Question: I have recently started working with Android, And I need to draw a Circle within Circle just like below image at a distance of 10. If you see the below photo, I need to draw something like below circle with two diameters like that and I don't need any icons that are there currently on the photo. Just a Circle within Circle having two diameters.

I want to draw only the circles and two diameter, not the icons on the circle. Any suggestions will be appreciated.
I wrote the below code but it draws only one circle. I need to draw like the image above-
'''
public void onCreate(Bundle savedInstanceState) {
super.onCreate(savedInstanceState);
setContentView(demoview);
}
private class DemoView extends View{
public DemoView(Context context){
super(context);
}
@Override
protected void onDraw(Canvas canvas) {
super.onDraw(canvas);
Paint p = new Paint();
p.setColor(Color.RED);
DashPathEffect dashPath = new DashPathEffect(new float[]{5,5}, (float)1.0);
p.setPathEffect(dashPath);
p.setStyle(Style.STROKE);
canvas.drawCircle(100, 100, 50, p);
invalidate();
}
}
}
'''
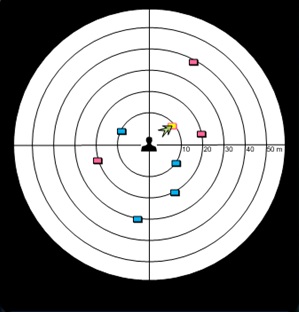
Answer: Try:
'''
protected void onDraw(Canvas canvas) {
super.onDraw(canvas);
Paint p = new Paint();
p.setColor(Color.RED);
DashPathEffect dashPath = new DashPathEffect(new float[]{5,5}, (float)1.0);
p.setPathEffect(dashPath);
p.setStyle(Style.STROKE);
for (int i = 0; i < 7; i ++) {
canvas.drawCircle(100, 100, 50+(i*10), p);
}
invalidate();
}
'''